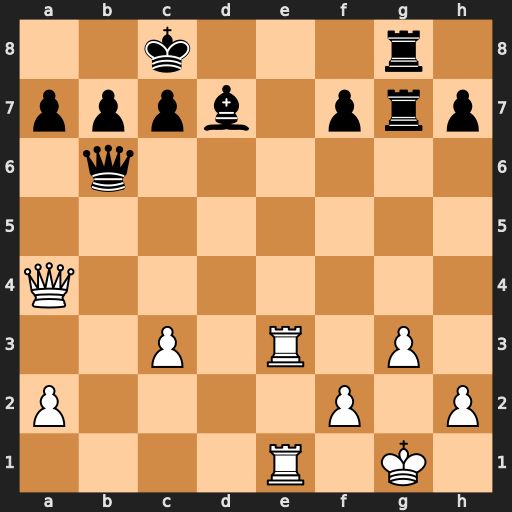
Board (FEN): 2k3r1/pppb1prp/1q6/8/Q7/2P1R1P1/P4P1P/4R1K1
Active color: w
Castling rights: -
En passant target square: -
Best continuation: Re8+ Bxe8 Rxe8+ Rxe8 Qxe8#